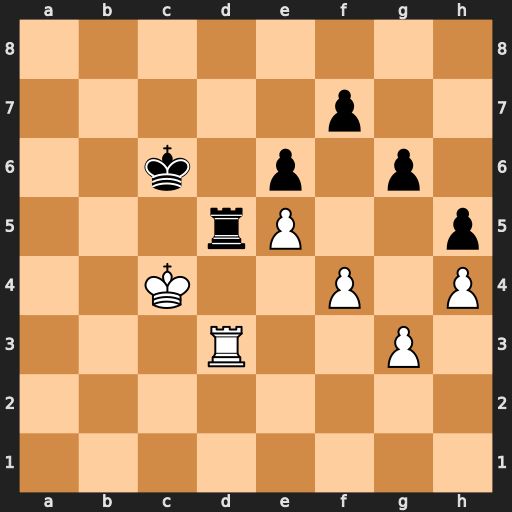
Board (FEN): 8/5p2/2k1p1p1/3rP2p/2K2P1P/3R2P1/8/8
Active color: w
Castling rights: -
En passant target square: -
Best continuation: Rxd5 exd5+ Kd4